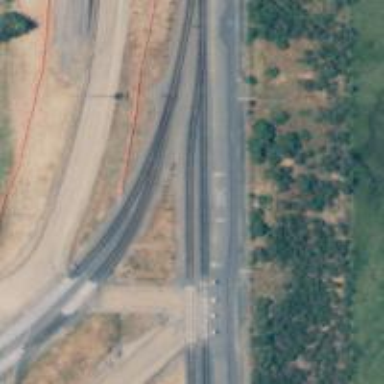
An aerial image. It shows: Rail spur service.